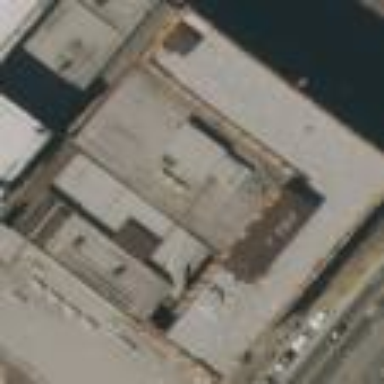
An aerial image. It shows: Commercial building.